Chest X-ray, PA view. Patient: 35 years old, sex M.
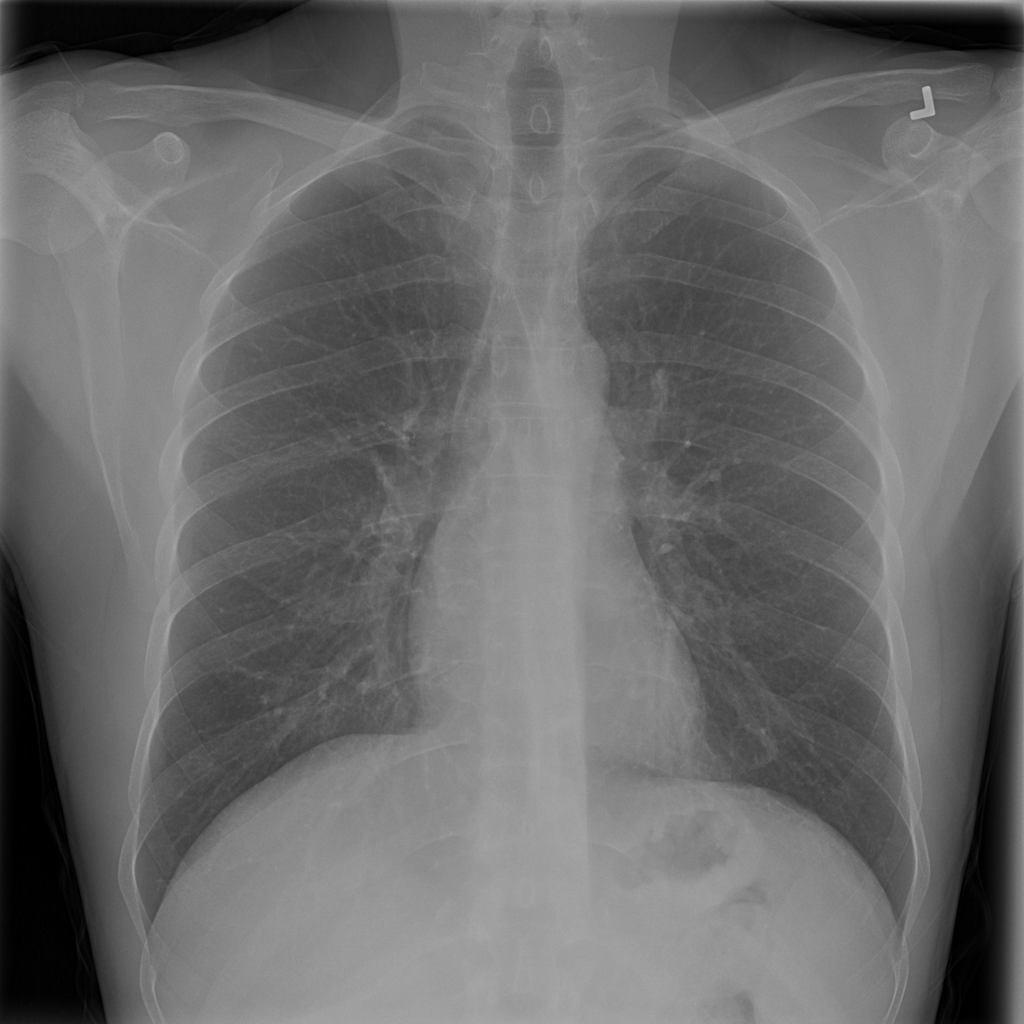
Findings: No Finding